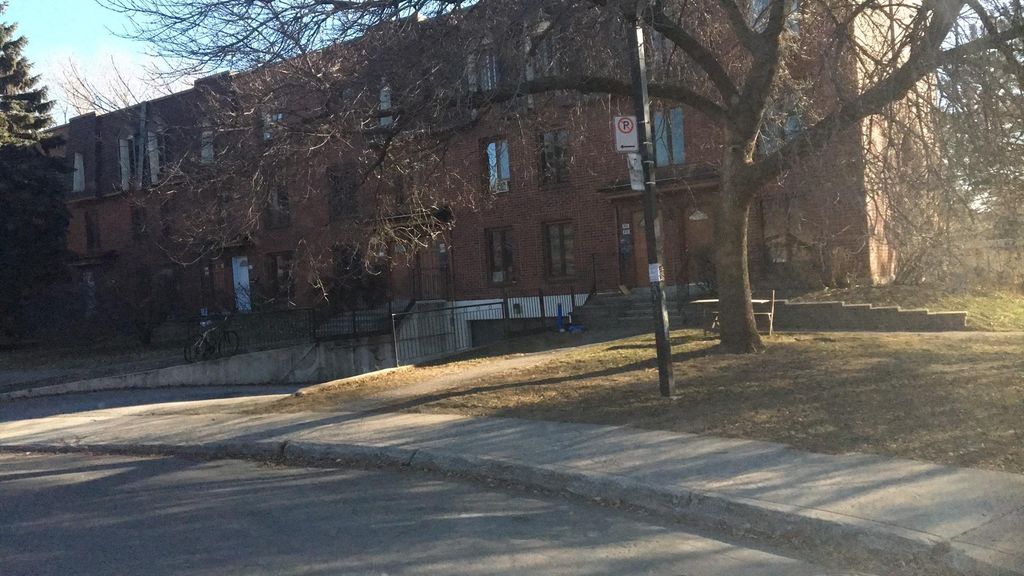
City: montreal